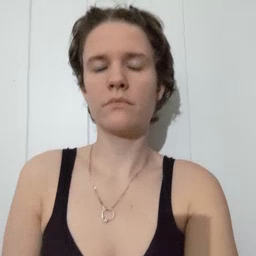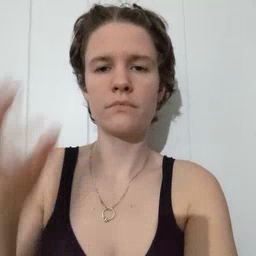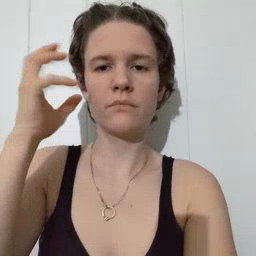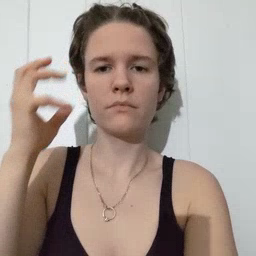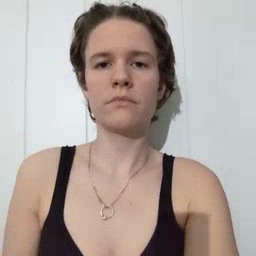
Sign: radio